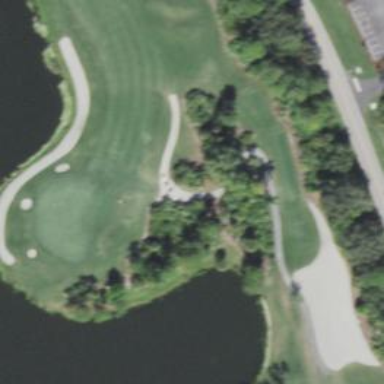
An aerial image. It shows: Path for both road and golf.